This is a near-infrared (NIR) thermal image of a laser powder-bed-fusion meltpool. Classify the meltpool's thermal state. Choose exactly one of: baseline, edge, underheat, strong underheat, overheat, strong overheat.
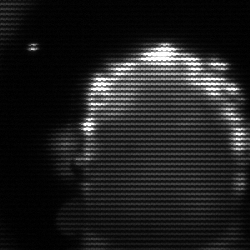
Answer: baseline